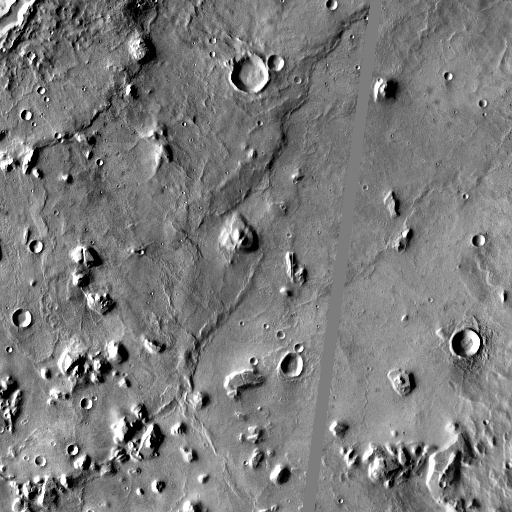
Crater classes present: Background, Other, Secondary